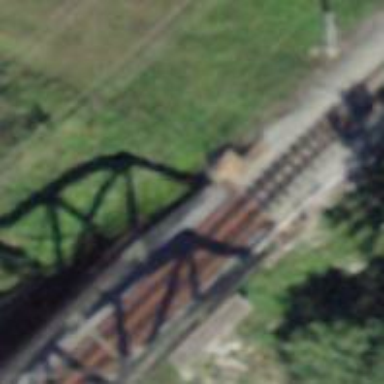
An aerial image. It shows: Narrow-gauge railway bridge with electrified contact line.